Question: I was looking at an article which had a class diagram on it.
<URL>
In the section "Structure", you can find the diagram below.

The method compare() appears to be noted as both public and protected, but this doesn't really make sense and I've never seen it before. I would have written it off as a typo is it weren't consistent for all instances of the compare() method in the diagram.
Is there a special meaning for "+#" in a class diagram?
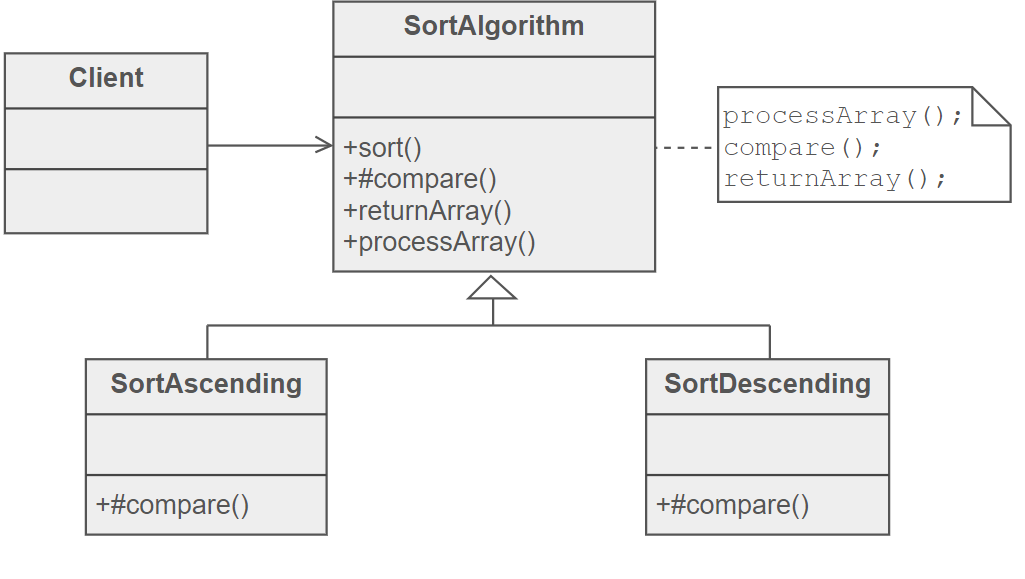
Answer: This is typo error.
A NamedElement has 0..1 visibility.
"visibility : VisibilityKind [0..1]
Determines whether and how the NamedElement is visible outside its owning Namespace." p48
And to provide more explanation: NamedElement is one of the root classes of UML meta-model and Operation or Property inherit of NamedElement.